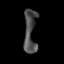
Tissue: lung
Cell type: Epithelial cells
Senescence score: 0.1779
Nuclear area (px): 489
Mean DAPI intensity: 79.767